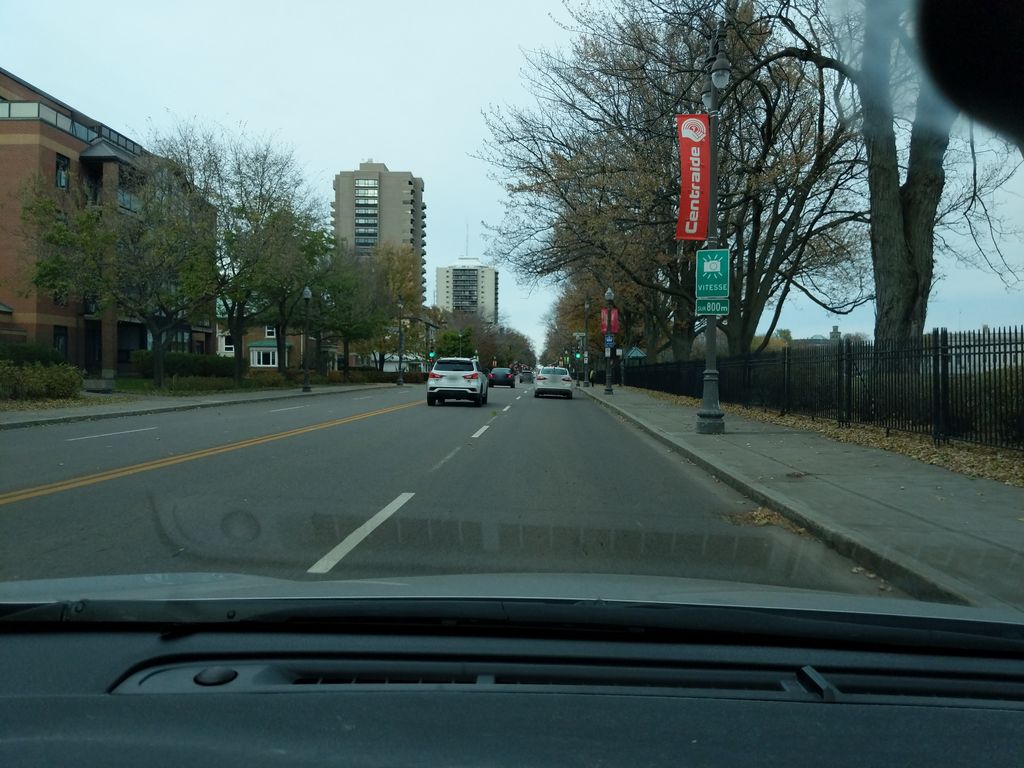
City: quebec_city